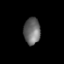
Tissue: prostate
Cell type: Myeloid cells
Senescence score: 0.707
Nuclear area (px): 433
Mean DAPI intensity: 105.446